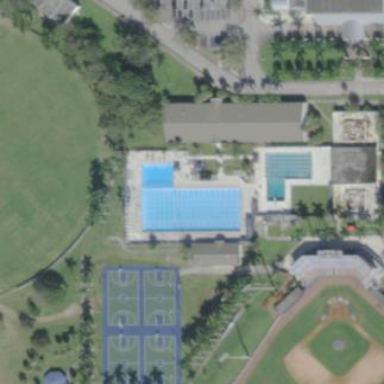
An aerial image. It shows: Sports centre dedicated to swimming activities.